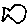
Label: fish